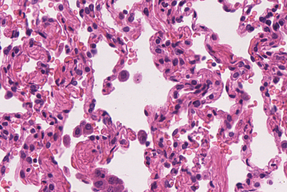
Tumor epithelial tissue: no
Tumor-associated stroma tissue: no
Normal tissue: yes